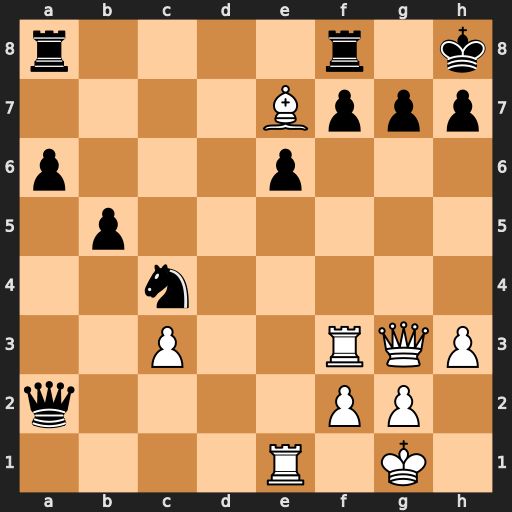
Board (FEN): r4r1k/4Bppp/p3p3/1p6/2n5/2P2RQP/q4PP1/4R1K1
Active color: w
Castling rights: -
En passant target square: -
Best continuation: Bxf8 Rxf8 Rxf7